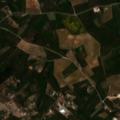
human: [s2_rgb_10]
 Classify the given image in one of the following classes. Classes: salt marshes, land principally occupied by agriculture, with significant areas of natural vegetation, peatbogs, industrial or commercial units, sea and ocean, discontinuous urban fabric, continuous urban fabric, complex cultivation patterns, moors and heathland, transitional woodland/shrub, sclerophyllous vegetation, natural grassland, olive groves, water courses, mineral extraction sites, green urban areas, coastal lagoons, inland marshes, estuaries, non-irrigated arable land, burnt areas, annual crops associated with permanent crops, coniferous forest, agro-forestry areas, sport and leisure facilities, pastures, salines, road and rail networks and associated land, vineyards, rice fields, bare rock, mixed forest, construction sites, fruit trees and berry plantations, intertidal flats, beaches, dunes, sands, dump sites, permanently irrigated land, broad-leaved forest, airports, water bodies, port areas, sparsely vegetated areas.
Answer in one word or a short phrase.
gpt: discontinuous urban fabric, vineyards, complex cultivation patterns, land principally occupied by agriculture, with significant areas of natural vegetation, natural grassland